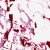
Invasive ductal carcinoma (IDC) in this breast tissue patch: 0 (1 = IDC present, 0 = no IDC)